Question: AIM: To allow the use to update the table on the client side and then update the DB once they press enter with the new changes and have the new changes show on the client side.
STATUS: Currently I am able to display the table, edit the table using jeditable and 'POST' the values via 'id' and 'value' variable to my server side out.jsp page, which then uses 'request.getParamater' to receive the var and display back to the client side. I am also using JDBC with SQLITE to dynamically generate these tables and would like to use the same process to insert or replace the new values back.
QUESTION: How can pass more information about the row/column information in order to correctly update the DB with these new values ?
QUESTION 2: IS there a way to pass the entire row? If so I could just do a simple insert or replace for all the values back into the table.
Current Code:
JSP Client Side: client.jsp
'''
<%@ page language="java" contentType="text/html; charset=ISO-8859-1"
pageEncoding="ISO-8859-1"%>
<!DOCTYPE html PUBLIC "-//W3C//DTD HTML 4.01 Transitional//EN" "http://www.w3.org/TR/html4/loose.dtd">
<html>
<head>
<meta http-equiv="Content-Type" content="text/html; charset=ISO-8859-1">
<script
src="http://ajax.googleapis.com/ajax/libs/jquery/1.3.2/jquery.min.js"
type="text/javascript" charset="utf-8"></script>
<script src="js/jedit.js" type="text/javascript" charset="utf-8"></script>
<title>Jeditable Test</title>
<script type="text/javascript">
$(document).ready(function() {
$('.edit').editable('out.jsp', {
indicator : 'Saving...',
tooltip : 'Click to edit...'
});
});
</script>
</head>
<body>
<div class="content">
<table id="demotable1"
style="border: 1px solid #ccc; margin: 50px auto;">
<thead style="border: 1px solid #ccc;">
<tr>
<th filter-type='ddl' style="border: 1px solid #ccc;">ONE</th>
<th filter-type='ddl' style="border: 1px solid #ccc;">TWO</th>
</tr>
</thead>
<tbody>
<tr>
<td class='edit' in="ONE" style='border: 1px solid #ccc;'>Value 1</td>
<td class='edit' id="TWO" style='border: 1px solid #ccc;'>Value 2</td>
</tr>
<tr>
<td class='edit' id="ONE" style='border: 1px solid #ccc;'>Value 3</td>
<td class='edit' id="TWO" style='border: 1px solid #ccc;'>Value 4</td>
</tr>
</tbody>
</table>
</div>
</body>
</html>
'''
Table image:

JSP - out.jsp
'''
<%@ page language="java" contentType="text/html; charset=ISO-8859-1"
pageEncoding="ISO-8859-1"%>
<!DOCTYPE html PUBLIC "-//W3C//DTD HTML 4.01 Transitional//EN" "http://www.w3.org/TR/html4/loose.dtd">
<html>
<head>
<%
String id = request.getParameter("id");
String value = request.getParameter("value");
%>
</head>
<body>
<%=id%>
<%=value%>
</body>
</html>
'''
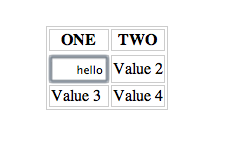
Answer: I found the solution and thought that I should post if anyone is interested.
JQUERY:
'''
<script>
$(document).ready(function() {
/* Init DataTables */
var oTable = $('#resource-table').dataTable();
/* Apply the jEditable handlers to the table */
$('td', oTable.fnGetNodes()).editable( 'out.jsp', {
"callback": function( sValue, y ) {
var aPos = oTable.fnGetPosition( this );
oTable.fnUpdate( sValue, aPos[0], aPos[1] );
},
"submitdata": function ( value, settings ) {
return {
"row_id": this.parentNode.getAttribute('id'),
"id": this.getAttribute('id'),
"colName": this.getAttribute('col'),
"column": oTable.fnGetPosition( this )[2]
};
},
"height": "14px"
} );
} );
</script>
'''
The above passed the parameters to the JSP Page, which GET's the paramters.
'''
String colName = request.getParameter("colName");
String value = request.getParameter("value");
String row = request.getParameter("row_id");
String column = request.getParameter("column");
'''
The row was off by 1 as it used the TR bar as a row. So used the below to sort that out.
'''
int rowId = Integer.parseInt(row);
rowId += 1;
'''
Then used a JDBC connection via JSP scriptlet(Not MVC.. I know)
'''
Class.forName("org.sqlite.JDBC");
conn = DriverManager.getConnection("jdbc:sqlite:/db.sqlite");
Statement stat = conn.createStatement();
add_time = conn.prepareStatement("UPDATE table SET "+colName+" ='"+value+"' WHERE rowid = "+rowId+";");
add_time.executeUpdate();
'''